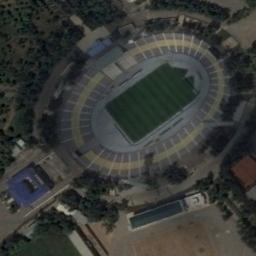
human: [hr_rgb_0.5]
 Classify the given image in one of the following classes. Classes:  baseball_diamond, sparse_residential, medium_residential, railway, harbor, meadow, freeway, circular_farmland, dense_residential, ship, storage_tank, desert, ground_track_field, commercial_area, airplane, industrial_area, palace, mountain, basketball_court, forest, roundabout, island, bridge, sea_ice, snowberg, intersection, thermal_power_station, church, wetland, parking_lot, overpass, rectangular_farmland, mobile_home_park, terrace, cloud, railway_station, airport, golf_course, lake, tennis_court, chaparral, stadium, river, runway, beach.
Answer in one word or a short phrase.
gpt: stadium